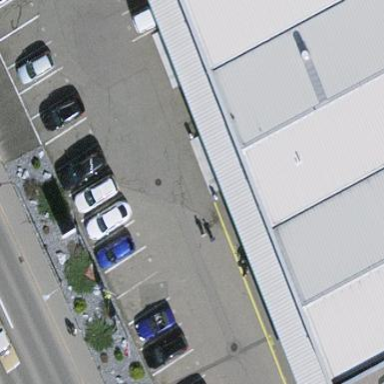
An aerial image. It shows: Street-side parking area.